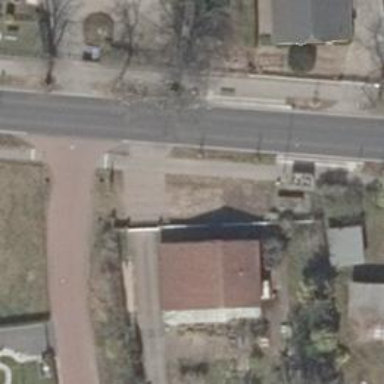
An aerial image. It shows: Driveway.